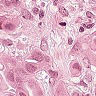
Metastatic tissue present: yes